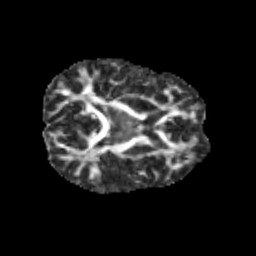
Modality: FA
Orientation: axial
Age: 11
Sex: male
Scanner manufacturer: siemens
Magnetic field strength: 3 T
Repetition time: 3.8 s
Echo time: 0.07 s